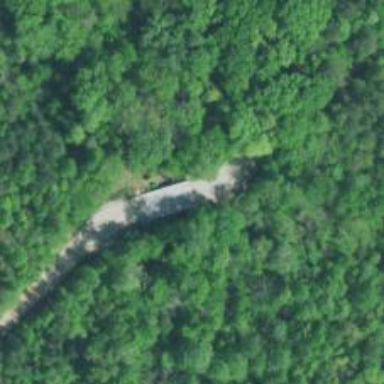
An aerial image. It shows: Unclassified road on bridge.